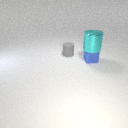
large cyan metal cylinder above small blue metal cube